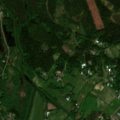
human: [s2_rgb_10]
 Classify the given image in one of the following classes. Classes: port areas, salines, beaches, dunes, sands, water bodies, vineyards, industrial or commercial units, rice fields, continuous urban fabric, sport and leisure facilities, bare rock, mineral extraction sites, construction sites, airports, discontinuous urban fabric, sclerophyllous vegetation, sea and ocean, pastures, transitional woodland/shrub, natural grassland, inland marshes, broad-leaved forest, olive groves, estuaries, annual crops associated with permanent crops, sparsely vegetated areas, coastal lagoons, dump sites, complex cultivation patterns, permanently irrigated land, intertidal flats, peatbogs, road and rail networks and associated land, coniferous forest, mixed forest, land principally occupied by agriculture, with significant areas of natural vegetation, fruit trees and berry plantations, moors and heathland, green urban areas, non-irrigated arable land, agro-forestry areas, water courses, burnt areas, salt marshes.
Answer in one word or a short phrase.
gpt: discontinuous urban fabric, non-irrigated arable land, land principally occupied by agriculture, with significant areas of natural vegetation, mixed forest